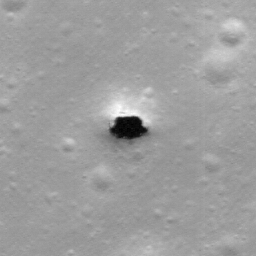
Pit: Mare Serenitatis Pit
Host crater: Mare Serenitatis
Host type: mare
Lunar coordinates: latitude 35.104, longitude 17.402